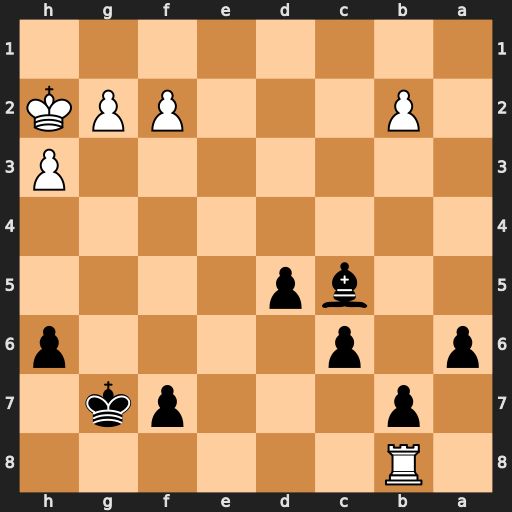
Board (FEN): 1R6/1p3pk1/p1p4p/2bp4/8/7P/1P3PPK/8
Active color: b
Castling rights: -
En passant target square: -
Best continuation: Bd6+ g3 Bxb8